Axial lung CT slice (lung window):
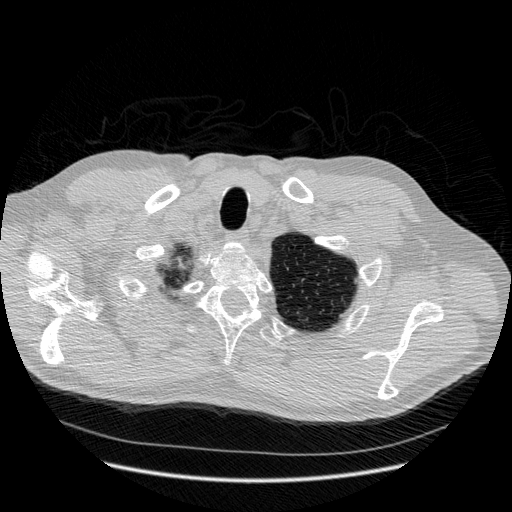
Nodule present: no